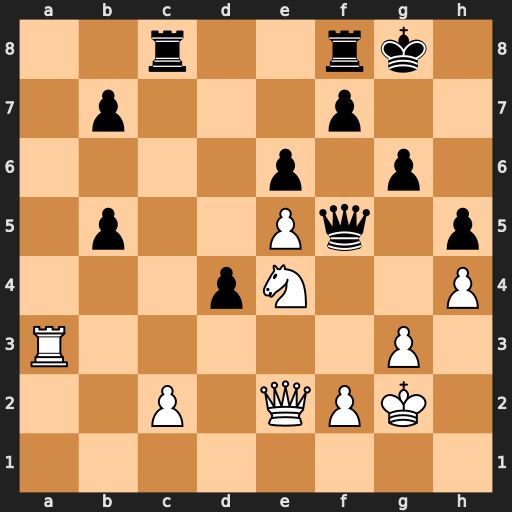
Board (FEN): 2r2rk1/1p3p2/4p1p1/1p2Pq1p/3pN2P/R5P1/2P1QPK1/8
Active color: w
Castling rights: -
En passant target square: -
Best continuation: Rf3 d3 cxd3 Qxe5 Nf6+ Qxf6 Rxf6